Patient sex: M
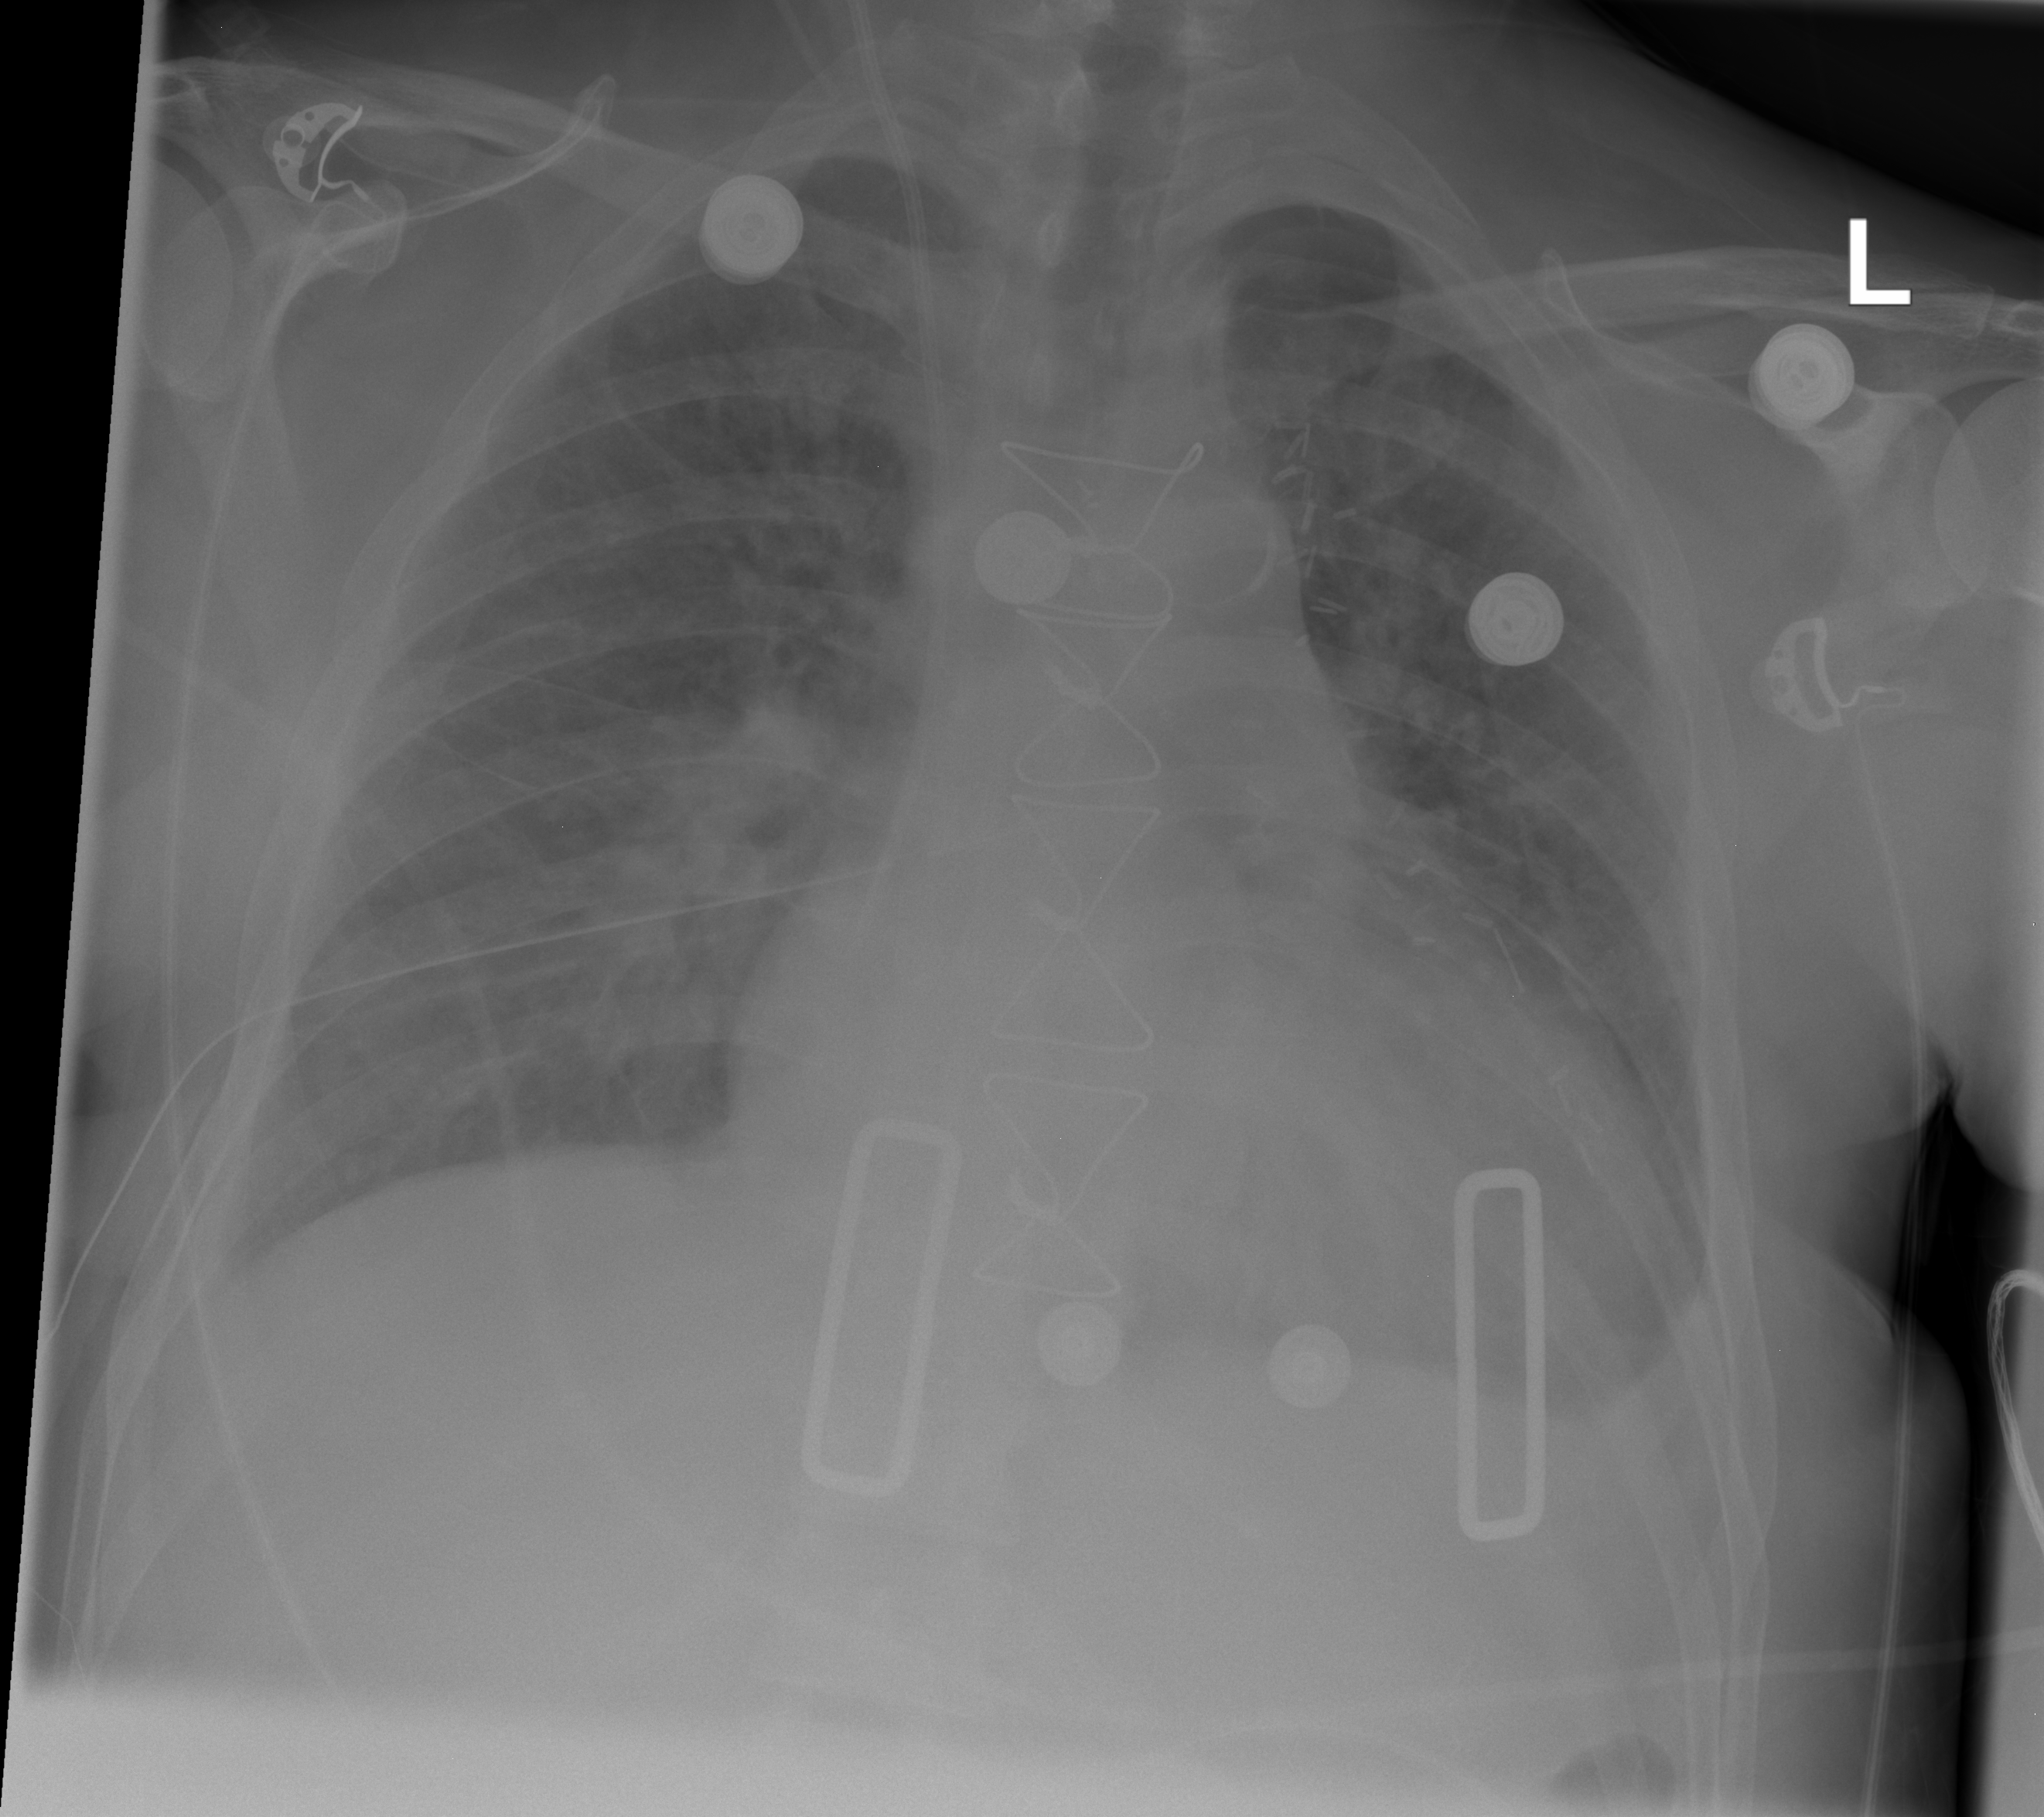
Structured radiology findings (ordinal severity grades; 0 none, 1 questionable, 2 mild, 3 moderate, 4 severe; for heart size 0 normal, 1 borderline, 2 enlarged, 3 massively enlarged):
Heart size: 0
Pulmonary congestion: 0
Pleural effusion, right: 1
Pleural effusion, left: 0
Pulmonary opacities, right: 0
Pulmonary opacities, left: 0
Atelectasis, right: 2
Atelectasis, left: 2